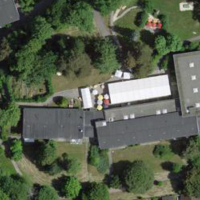
EUNIS habitat code: 55
Species observed at this site:
Taxus baccata
Plantago lanceolata